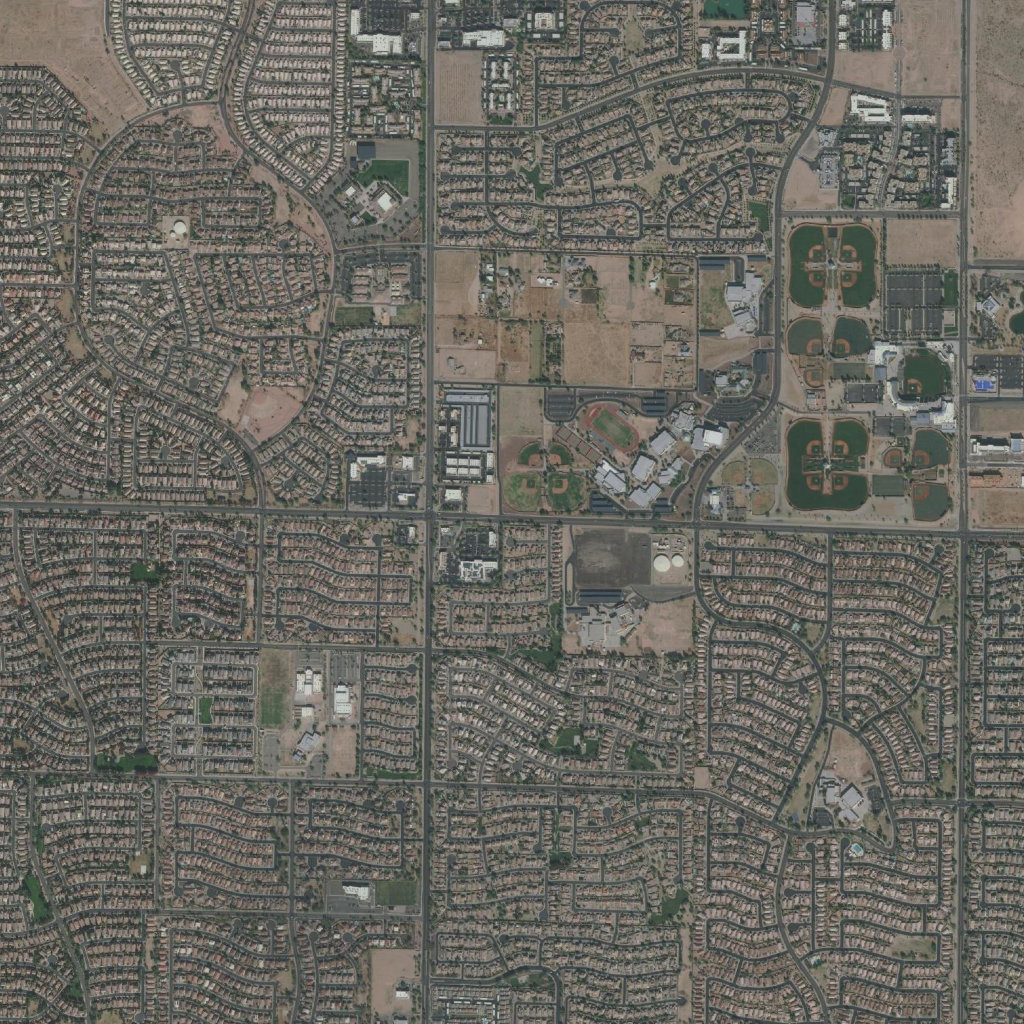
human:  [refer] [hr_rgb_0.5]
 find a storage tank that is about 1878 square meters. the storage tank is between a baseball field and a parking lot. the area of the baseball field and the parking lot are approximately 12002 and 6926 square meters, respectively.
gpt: <box>[[63, 54, 65, 55, 0]]</box>

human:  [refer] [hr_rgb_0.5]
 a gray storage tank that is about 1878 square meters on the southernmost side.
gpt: <box>[[63, 54, 65, 55, 0]]</box>